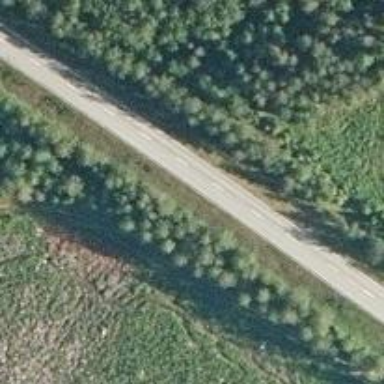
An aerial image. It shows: Asphalt trunk highway.